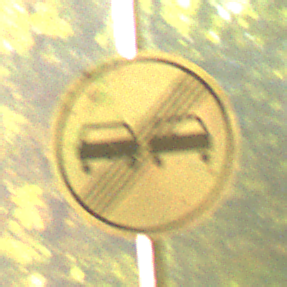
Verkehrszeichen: EndeUeberholverbot
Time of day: SunriseSunset
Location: Outdoor (Nature)
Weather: PartlyCloudy
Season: NotSpecified
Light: Natural